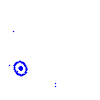
Particle: pion